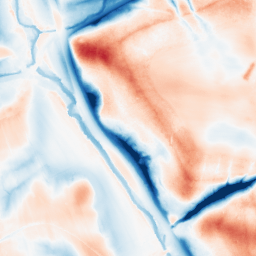
Category: trend_removal
Decomposition family: local_polynomial
Decomposition parameters: window_size: 51
degree: 1
Upsampling method: quintic
Upsampling parameters: scale: 4
Upsampling scale: 4